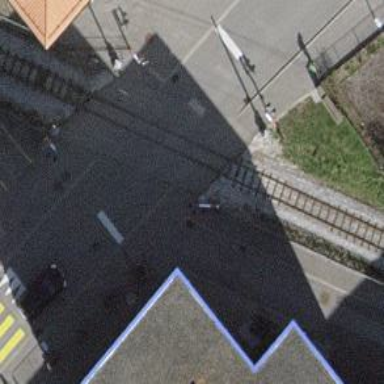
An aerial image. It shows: Railway level crossing.